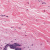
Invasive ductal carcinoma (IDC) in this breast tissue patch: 0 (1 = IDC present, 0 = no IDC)